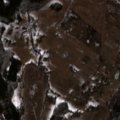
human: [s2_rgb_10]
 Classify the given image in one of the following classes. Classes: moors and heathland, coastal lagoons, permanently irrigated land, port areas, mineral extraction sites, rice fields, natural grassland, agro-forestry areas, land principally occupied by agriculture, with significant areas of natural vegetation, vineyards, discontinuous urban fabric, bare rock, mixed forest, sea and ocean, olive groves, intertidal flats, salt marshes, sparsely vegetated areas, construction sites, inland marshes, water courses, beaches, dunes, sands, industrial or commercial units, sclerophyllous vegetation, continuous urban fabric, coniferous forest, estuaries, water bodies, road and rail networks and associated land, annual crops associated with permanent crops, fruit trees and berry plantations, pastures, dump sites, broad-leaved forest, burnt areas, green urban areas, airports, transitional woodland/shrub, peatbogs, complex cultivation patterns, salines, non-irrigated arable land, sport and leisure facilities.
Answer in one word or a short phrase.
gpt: discontinuous urban fabric, pastures, coniferous forest, mixed forest, water bodies